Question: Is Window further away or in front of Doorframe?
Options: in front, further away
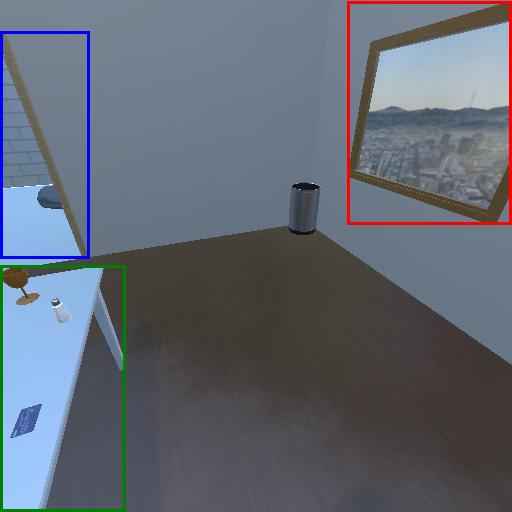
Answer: in front